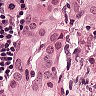
Metastatic tissue present: yes